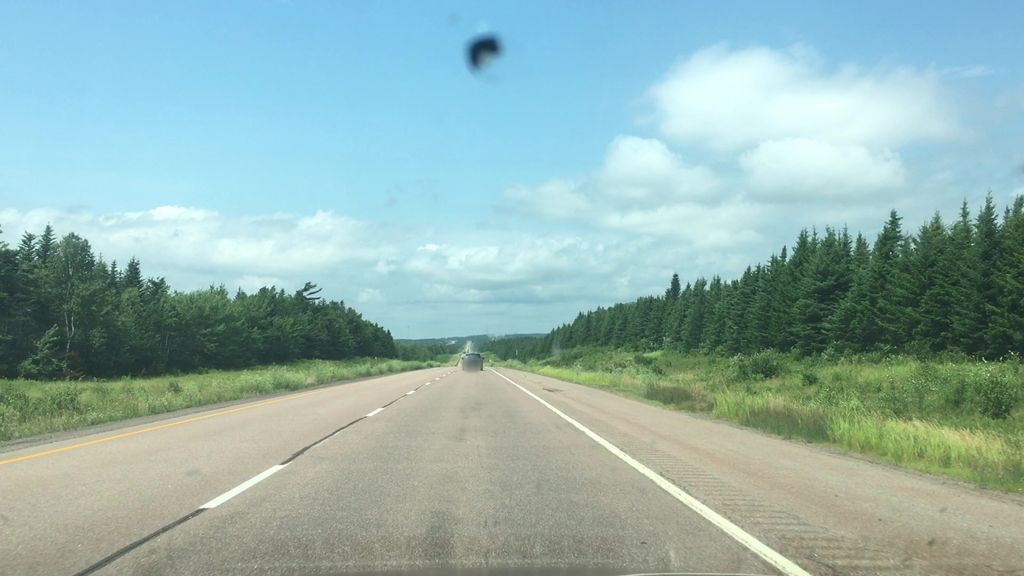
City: charlottetown